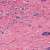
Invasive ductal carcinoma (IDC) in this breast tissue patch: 1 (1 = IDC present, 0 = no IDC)